Field crop: maize
Growth stage: 2
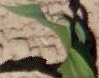
Species: maize